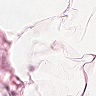
Metastatic tissue present: no